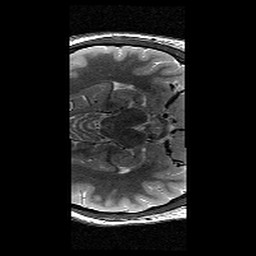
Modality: T2w
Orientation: axial
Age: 12
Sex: female
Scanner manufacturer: siemens
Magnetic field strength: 3 T
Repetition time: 9.23 s
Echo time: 0.067 s